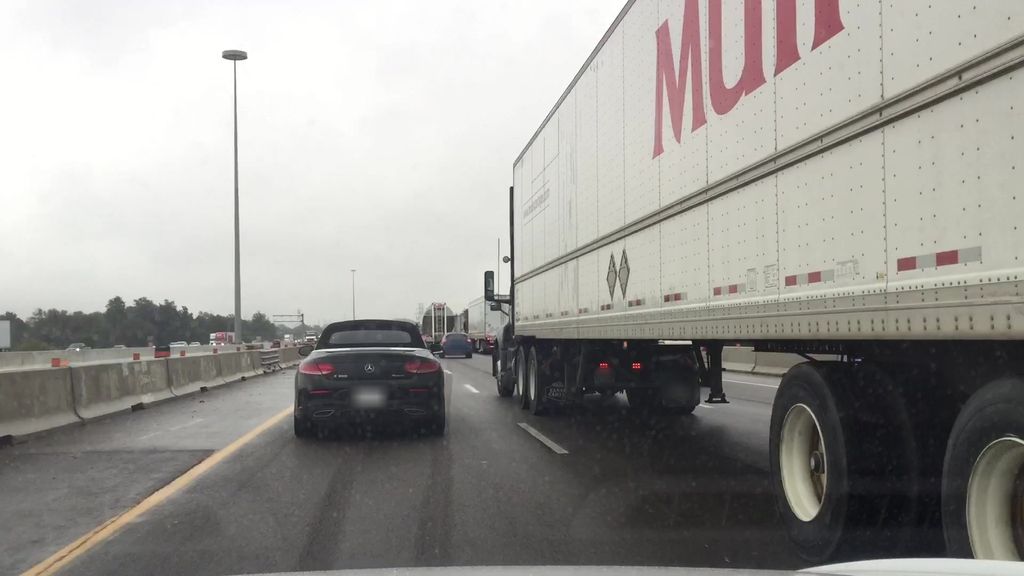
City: kitchener-waterloo